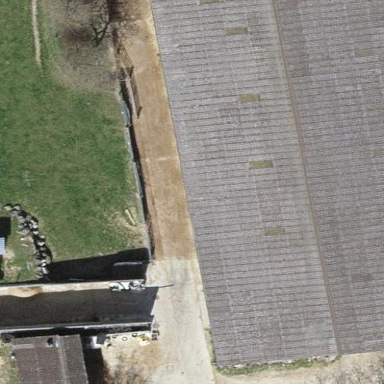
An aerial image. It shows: Farmyard area.